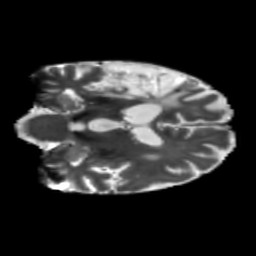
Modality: T2w
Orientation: coronal
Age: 58
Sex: male
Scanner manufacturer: siemens
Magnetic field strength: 3 T
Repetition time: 5.47 s
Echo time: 0.0854 s